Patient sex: M
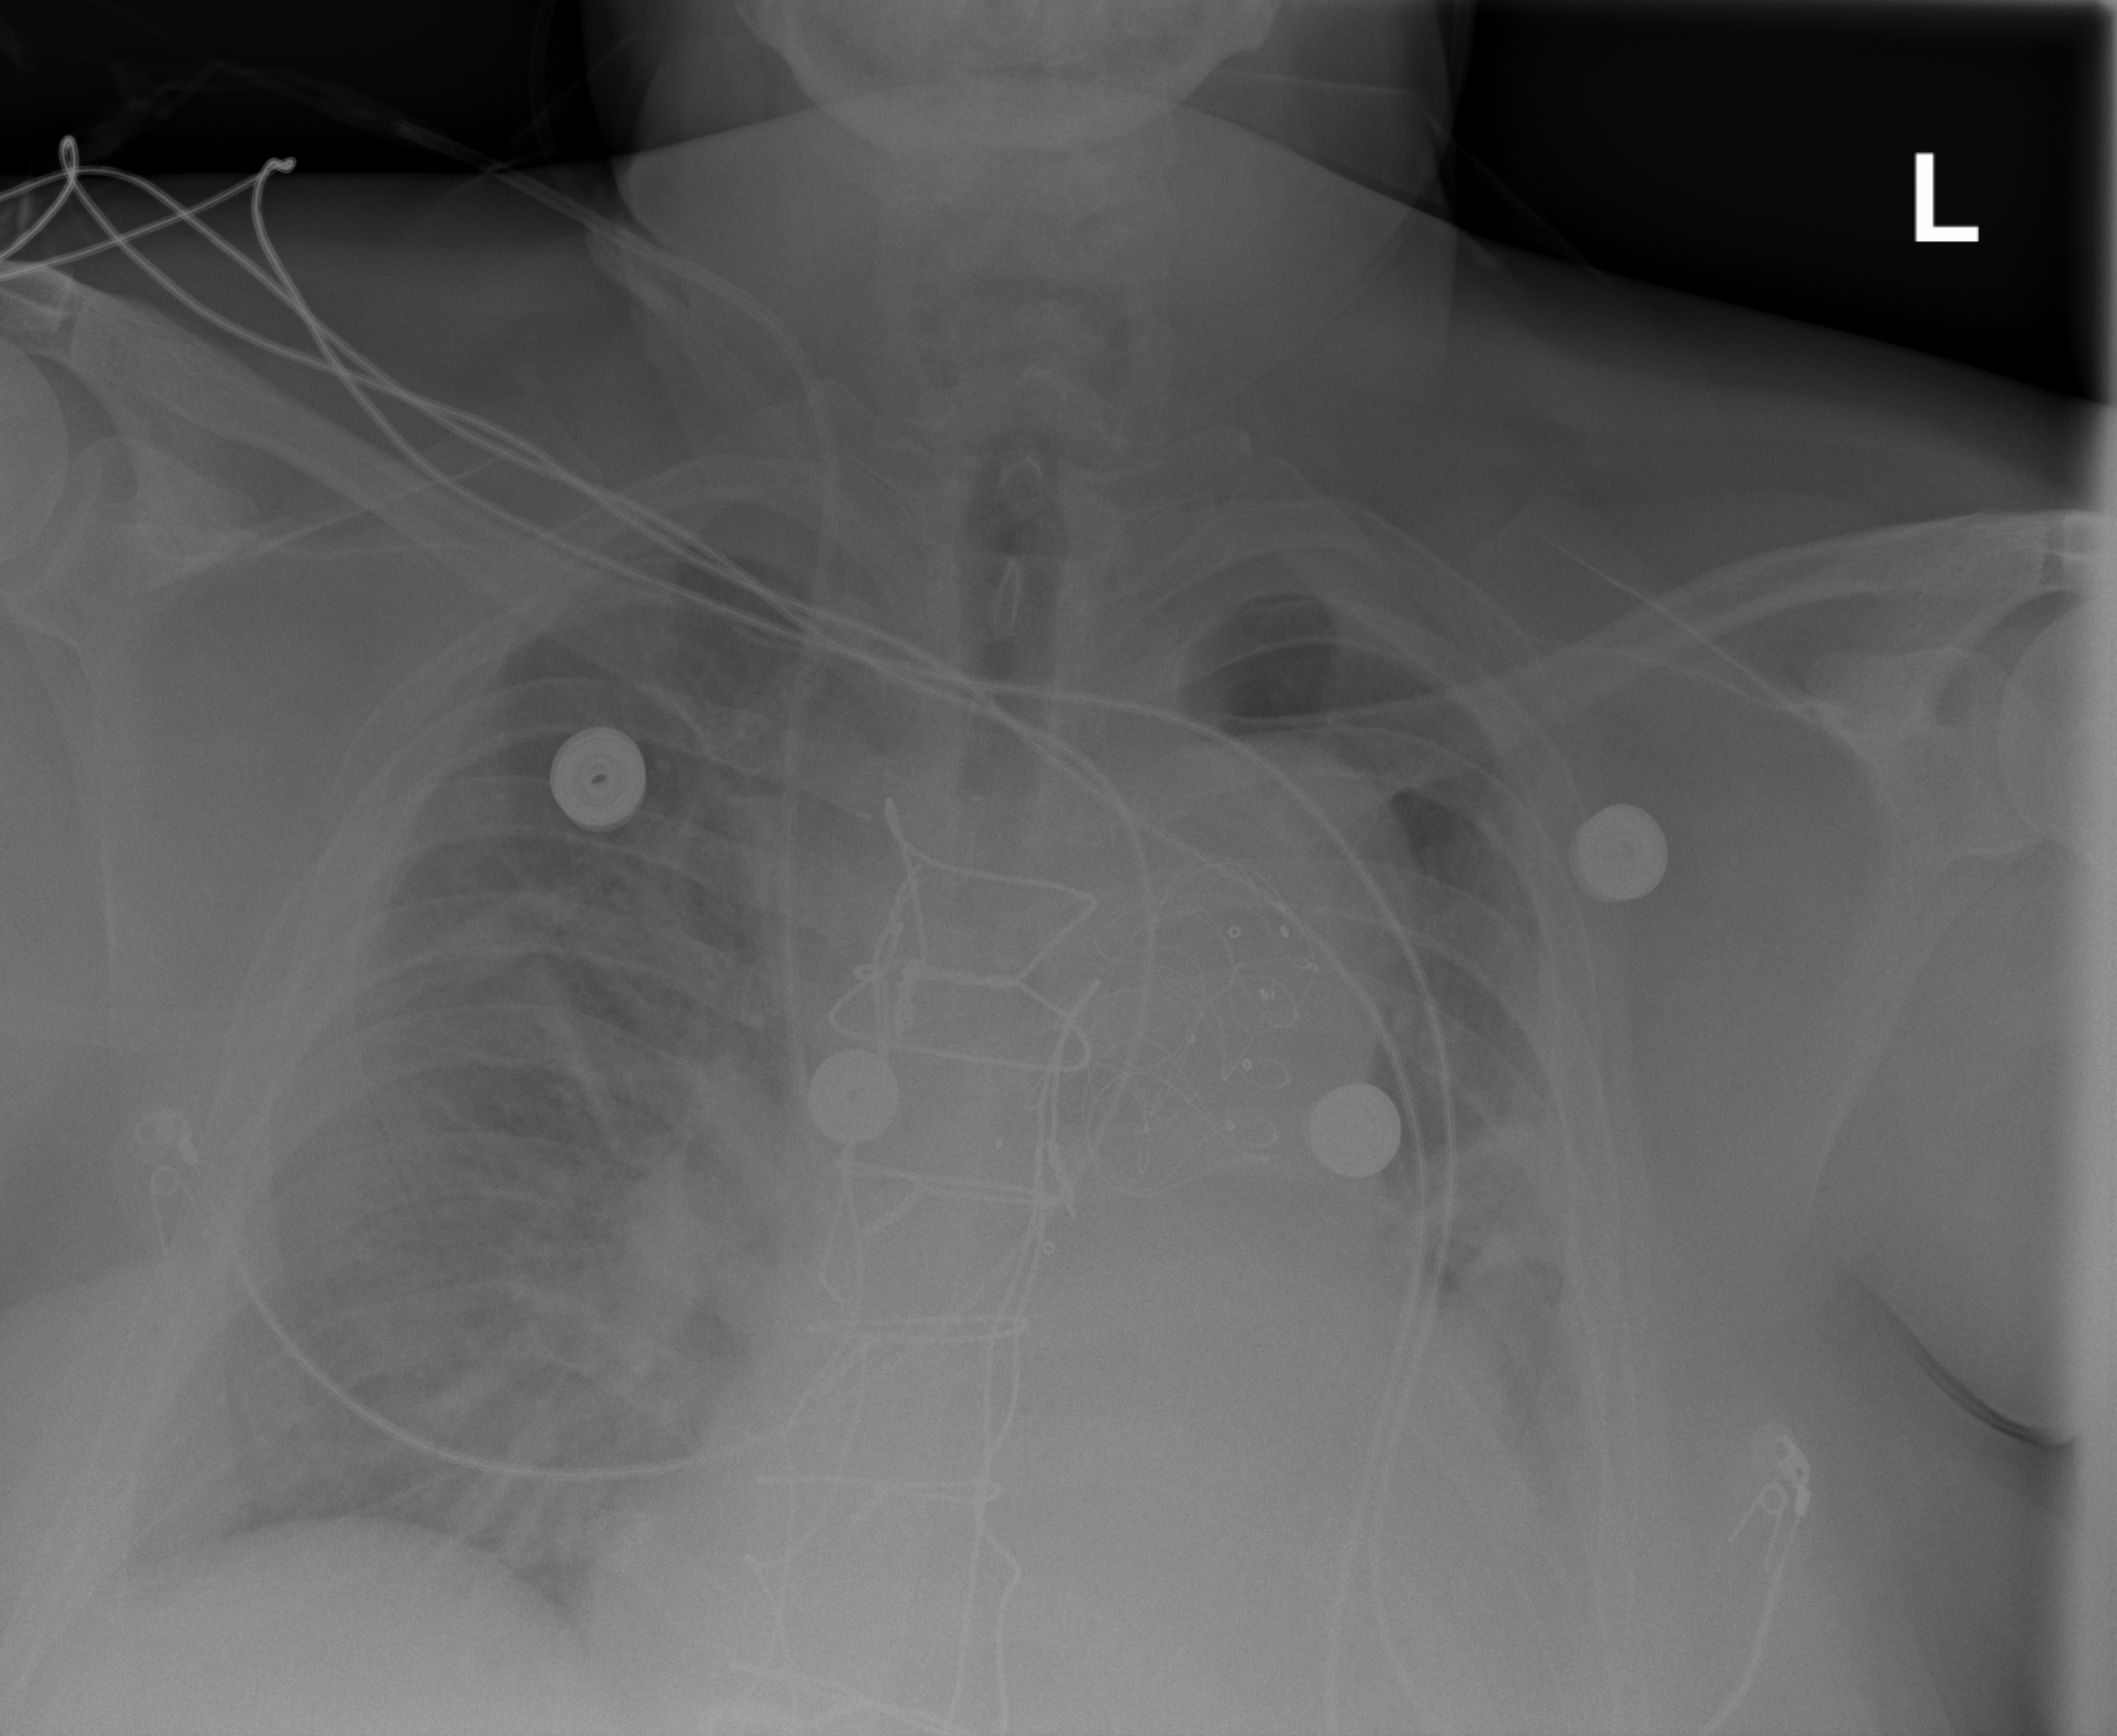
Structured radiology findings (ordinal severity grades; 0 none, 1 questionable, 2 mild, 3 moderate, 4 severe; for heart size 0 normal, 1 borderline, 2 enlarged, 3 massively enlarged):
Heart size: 3
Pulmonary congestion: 2
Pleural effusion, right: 0
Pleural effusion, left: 2
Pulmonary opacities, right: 0
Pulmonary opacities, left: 2
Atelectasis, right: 2
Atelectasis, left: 3